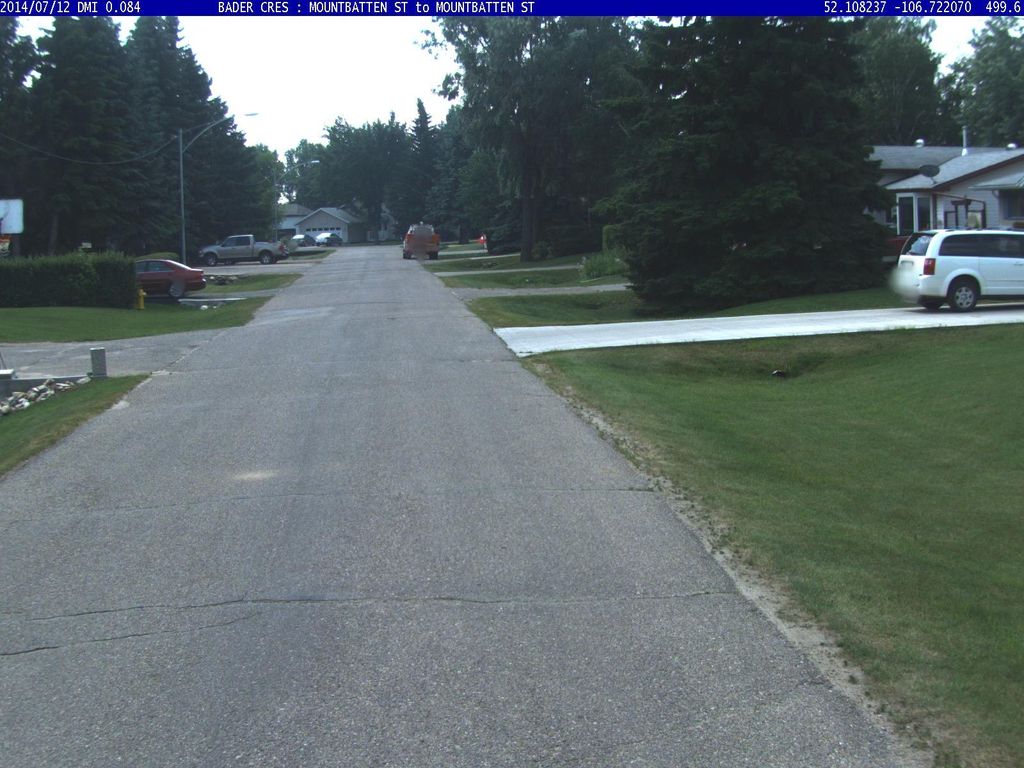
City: saskatoon